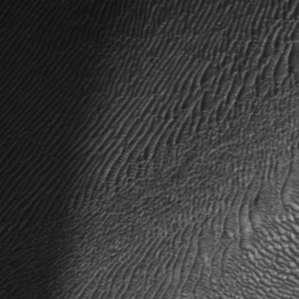
Label: frost